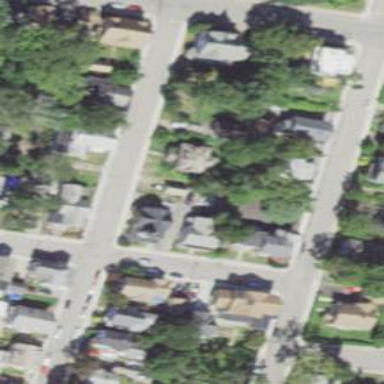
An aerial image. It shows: Residential driveway serving as service road.